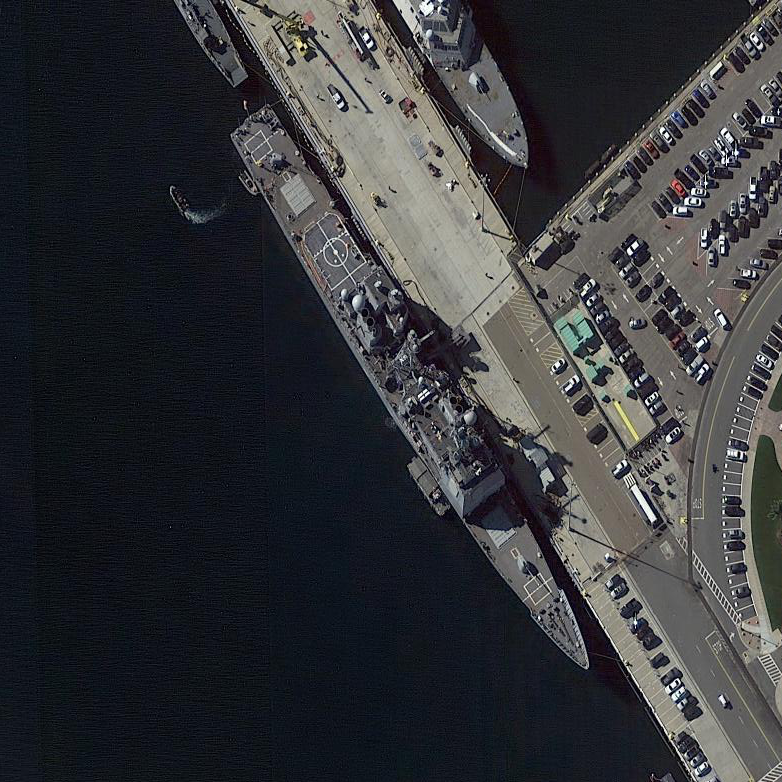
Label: cruiser